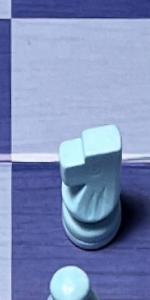
Label: Knight_White